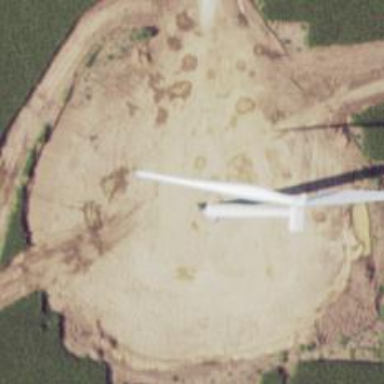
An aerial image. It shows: Wind turbine generating power.